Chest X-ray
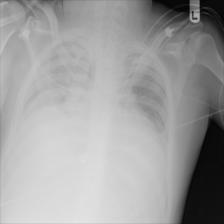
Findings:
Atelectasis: negative
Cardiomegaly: negative
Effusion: negative
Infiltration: negative
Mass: negative
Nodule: negative
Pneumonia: negative
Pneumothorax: negative
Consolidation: negative
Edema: negative
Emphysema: negative
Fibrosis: negative
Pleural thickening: negative
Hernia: negative